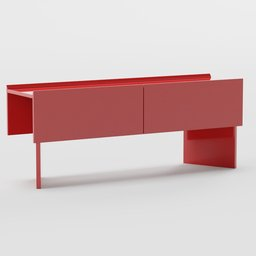
Label: furniture